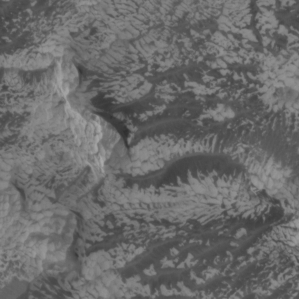
Label: non_frost